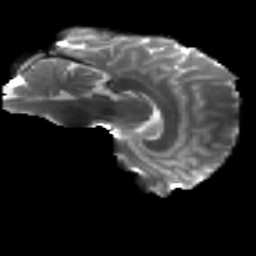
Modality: T2w
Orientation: sagittal
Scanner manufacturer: siemens
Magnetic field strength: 3 T
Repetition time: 4.16 s
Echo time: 0.0806 s